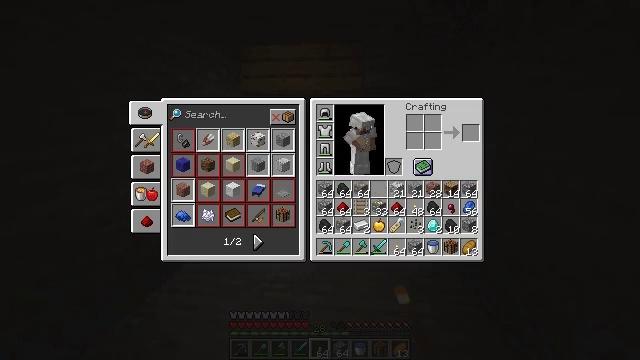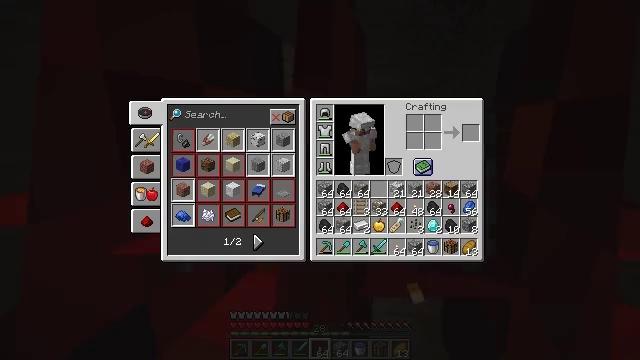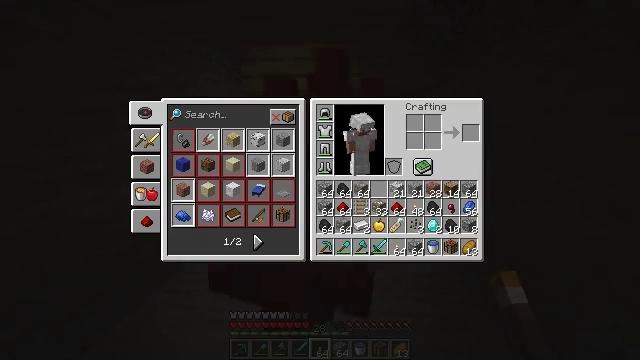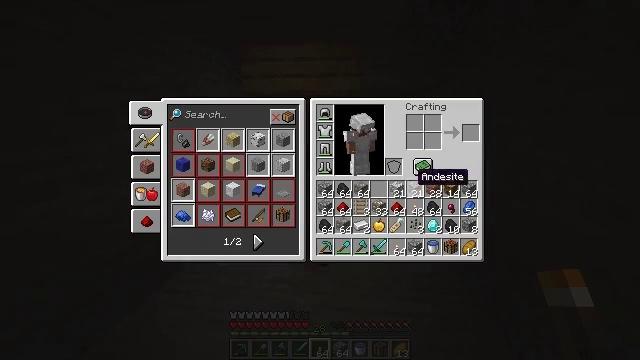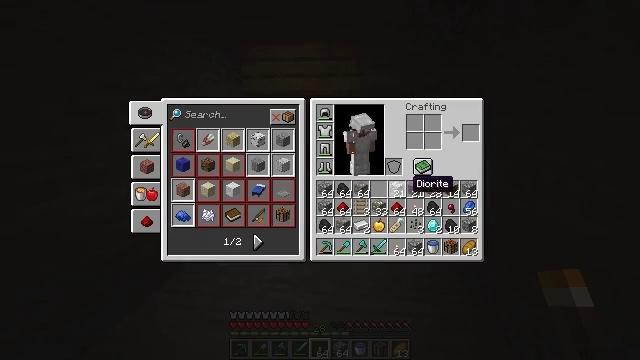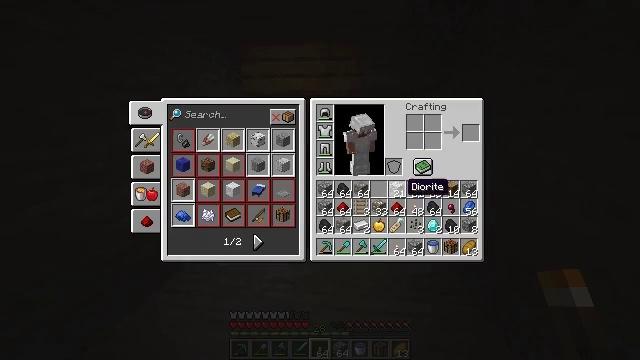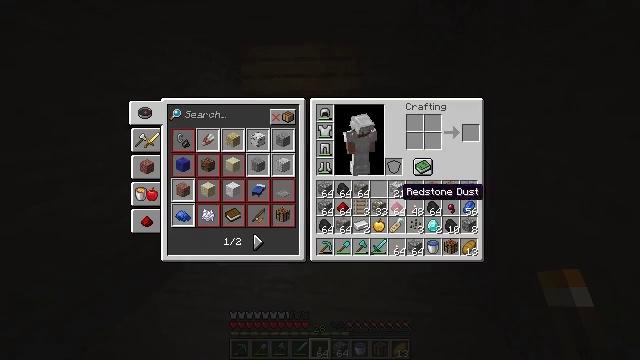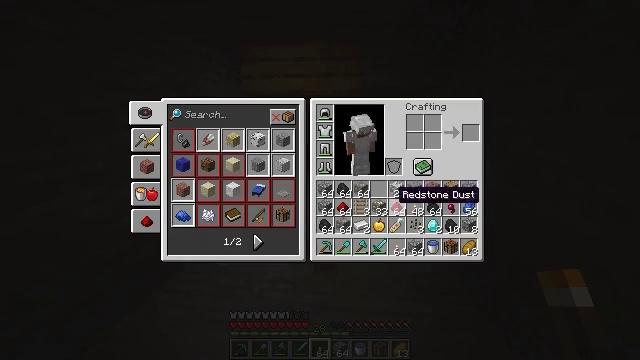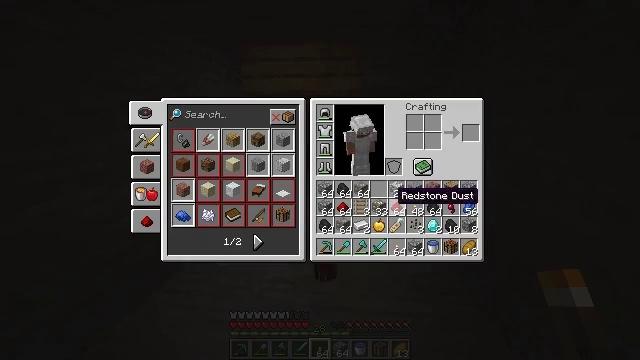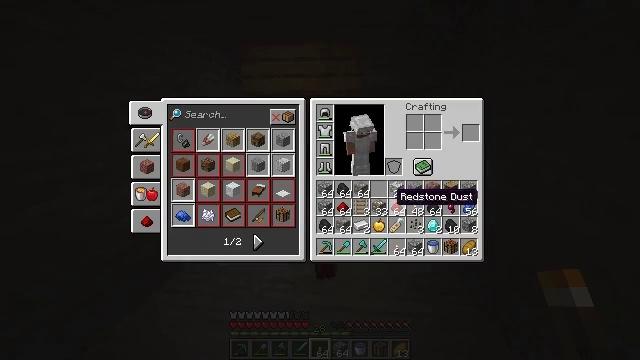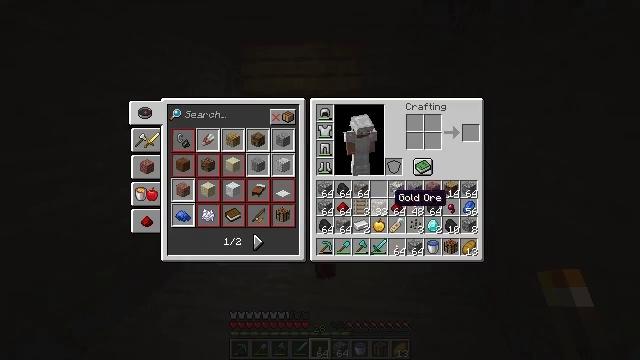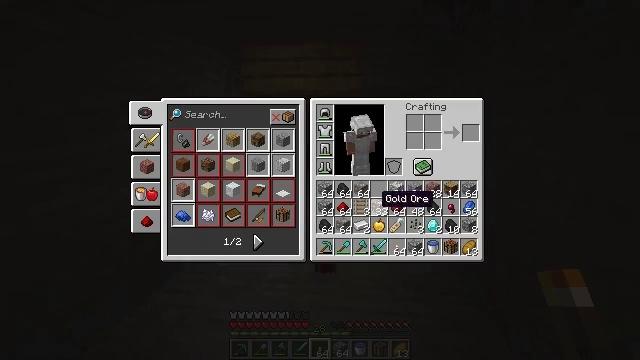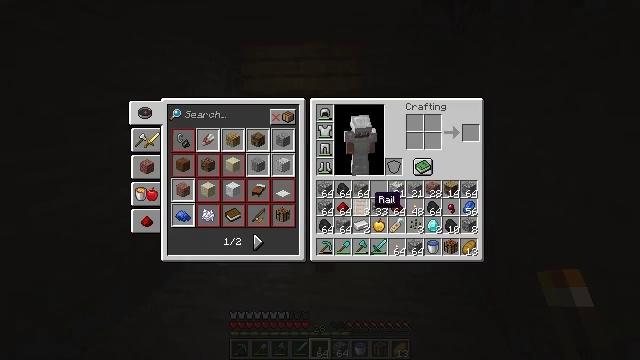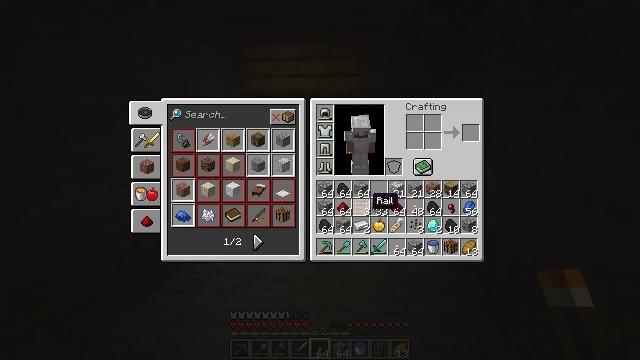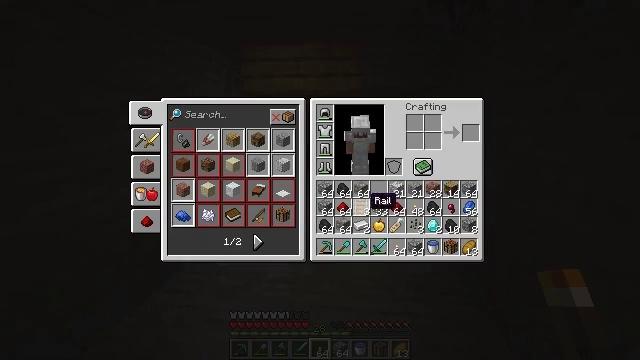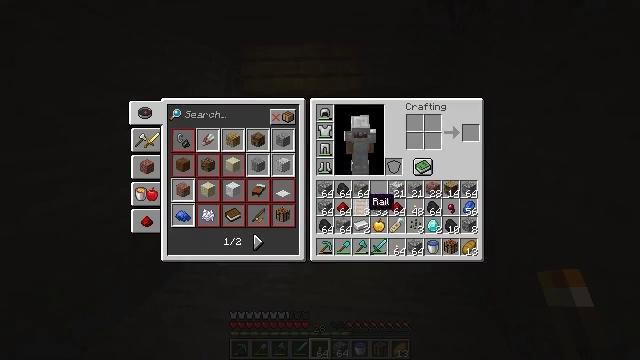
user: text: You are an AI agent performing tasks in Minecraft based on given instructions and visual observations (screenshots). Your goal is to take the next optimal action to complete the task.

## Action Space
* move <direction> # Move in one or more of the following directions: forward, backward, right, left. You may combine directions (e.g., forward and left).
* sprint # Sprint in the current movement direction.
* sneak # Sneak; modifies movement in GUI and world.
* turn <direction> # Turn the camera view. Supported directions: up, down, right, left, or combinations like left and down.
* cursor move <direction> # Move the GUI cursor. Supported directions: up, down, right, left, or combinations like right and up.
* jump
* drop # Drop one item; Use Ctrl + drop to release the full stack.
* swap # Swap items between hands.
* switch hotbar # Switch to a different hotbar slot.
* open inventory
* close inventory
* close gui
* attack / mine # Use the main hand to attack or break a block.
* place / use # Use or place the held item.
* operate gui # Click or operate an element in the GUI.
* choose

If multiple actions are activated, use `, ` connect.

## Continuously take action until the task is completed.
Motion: motion action
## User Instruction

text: Drop a rail.
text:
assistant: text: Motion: open gui
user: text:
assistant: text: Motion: no_op
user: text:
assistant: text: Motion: cursor move down
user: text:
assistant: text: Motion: no_op
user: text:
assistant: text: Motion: no_op
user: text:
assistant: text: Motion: no_op
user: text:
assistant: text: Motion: no_op
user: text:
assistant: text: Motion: no_op
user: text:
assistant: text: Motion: no_op
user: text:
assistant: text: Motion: no_op
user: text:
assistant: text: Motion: cursor move left
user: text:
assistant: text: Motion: cursor move left
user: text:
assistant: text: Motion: no_op
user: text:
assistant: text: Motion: no_op
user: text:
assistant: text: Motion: no_op
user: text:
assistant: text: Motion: operate gui
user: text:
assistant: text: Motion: operate gui
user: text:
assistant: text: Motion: operate gui
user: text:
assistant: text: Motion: cursor move right and up
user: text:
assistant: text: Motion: cursor move right and up
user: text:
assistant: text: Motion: cursor move right and up
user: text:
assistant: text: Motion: operate gui
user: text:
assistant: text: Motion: operate gui
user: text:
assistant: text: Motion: operate gui
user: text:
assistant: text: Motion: no_op
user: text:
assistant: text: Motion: cursor move left and down
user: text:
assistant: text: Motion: cursor move left and down
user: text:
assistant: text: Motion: cursor move left and down
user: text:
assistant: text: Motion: cursor move left and down
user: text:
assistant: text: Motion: no_op